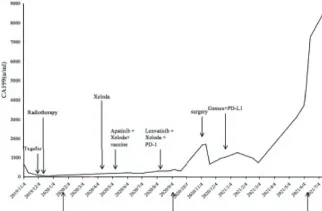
(B) Carbohydrate antigen 19-9 (CA19-9) change curve.
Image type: chart (chart)